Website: apple
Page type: payment
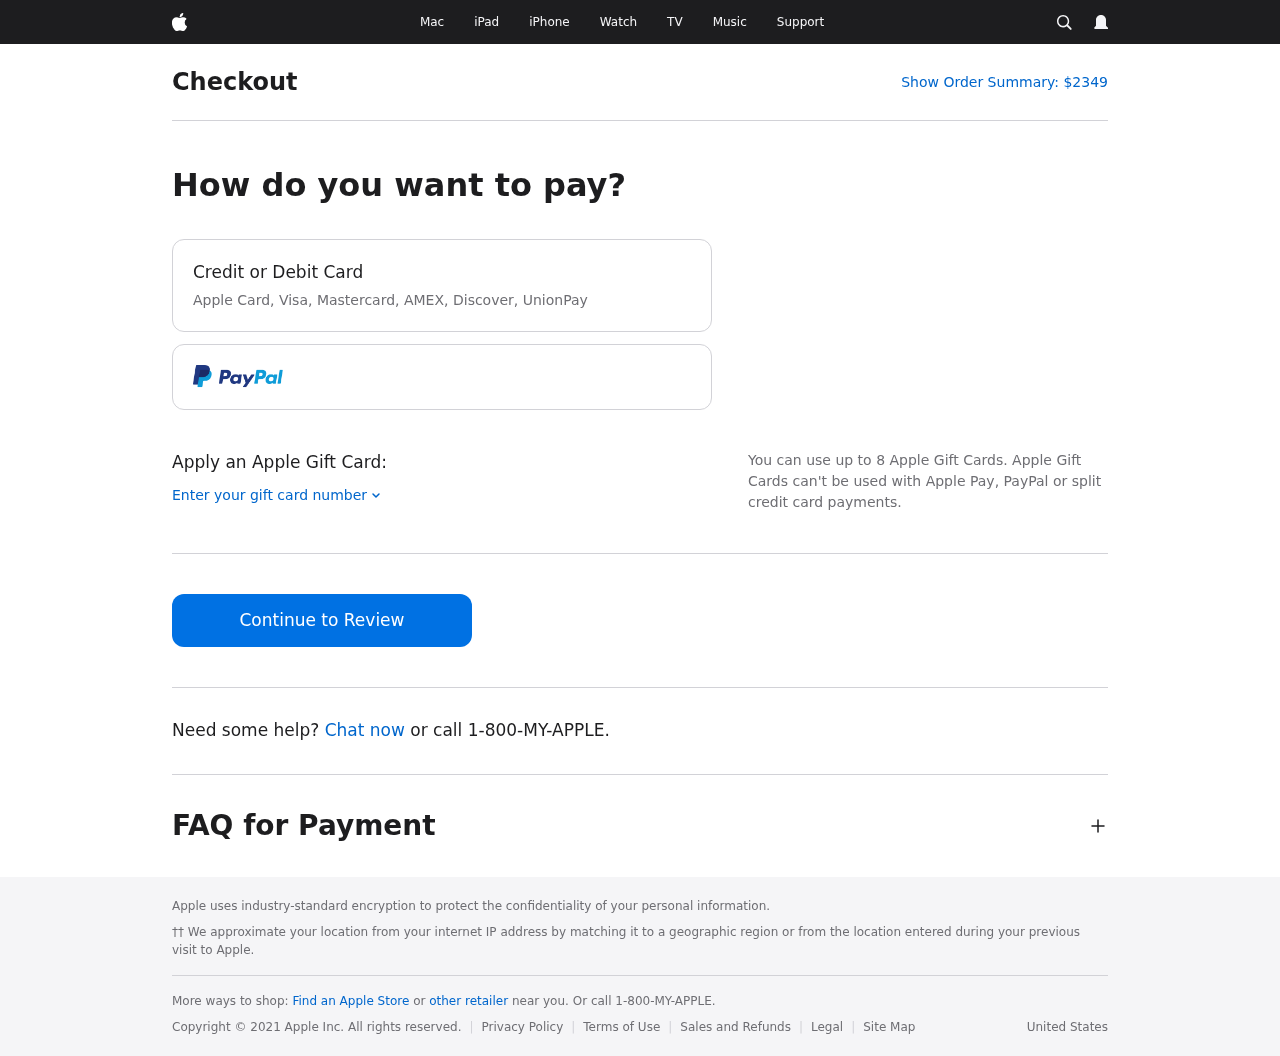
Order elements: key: ORDER_TOTAL
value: $2349